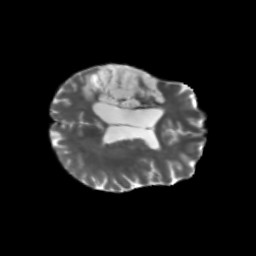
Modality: T2w
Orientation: axial
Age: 63
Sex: female
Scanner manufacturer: siemens
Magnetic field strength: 3 T
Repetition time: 5.25 s
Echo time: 0.08 s